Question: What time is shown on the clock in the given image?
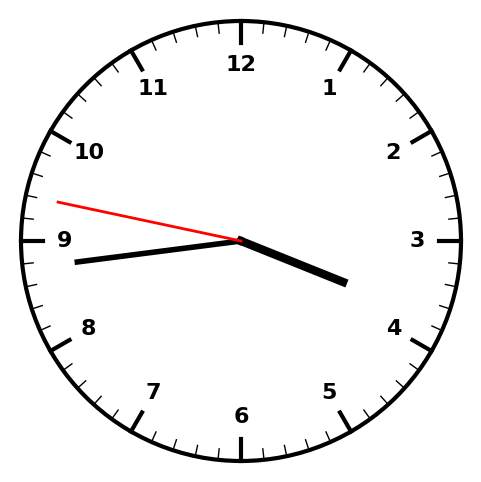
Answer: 03:43:47